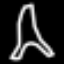
Label: The Eiffel Tower